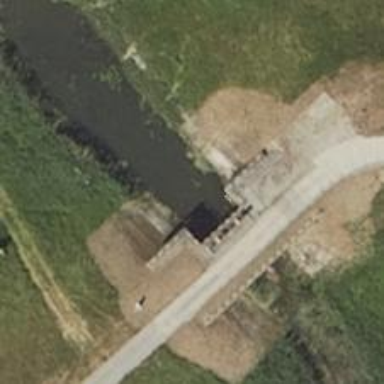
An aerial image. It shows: Lock gate on waterway.